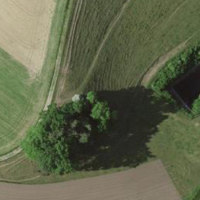
EUNIS habitat code: 52
Species observed at this site:
Milvus milvus
Milvus migrans